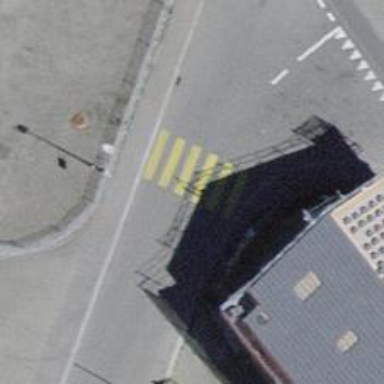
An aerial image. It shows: Uncontrolled zebra crossing with zebra markings.